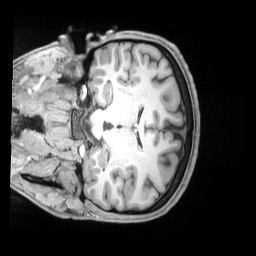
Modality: T1w
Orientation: coronal
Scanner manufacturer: siemens
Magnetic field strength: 3 T
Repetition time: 2.53 s
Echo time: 0.00169 s